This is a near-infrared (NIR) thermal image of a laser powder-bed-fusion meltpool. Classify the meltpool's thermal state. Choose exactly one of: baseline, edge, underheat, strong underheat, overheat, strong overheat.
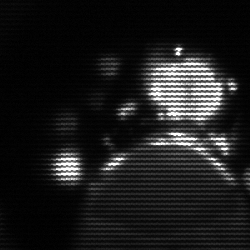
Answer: baseline